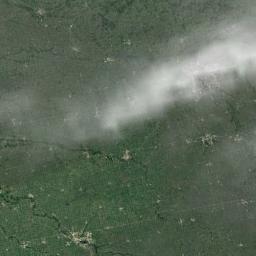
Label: cloud